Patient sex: M
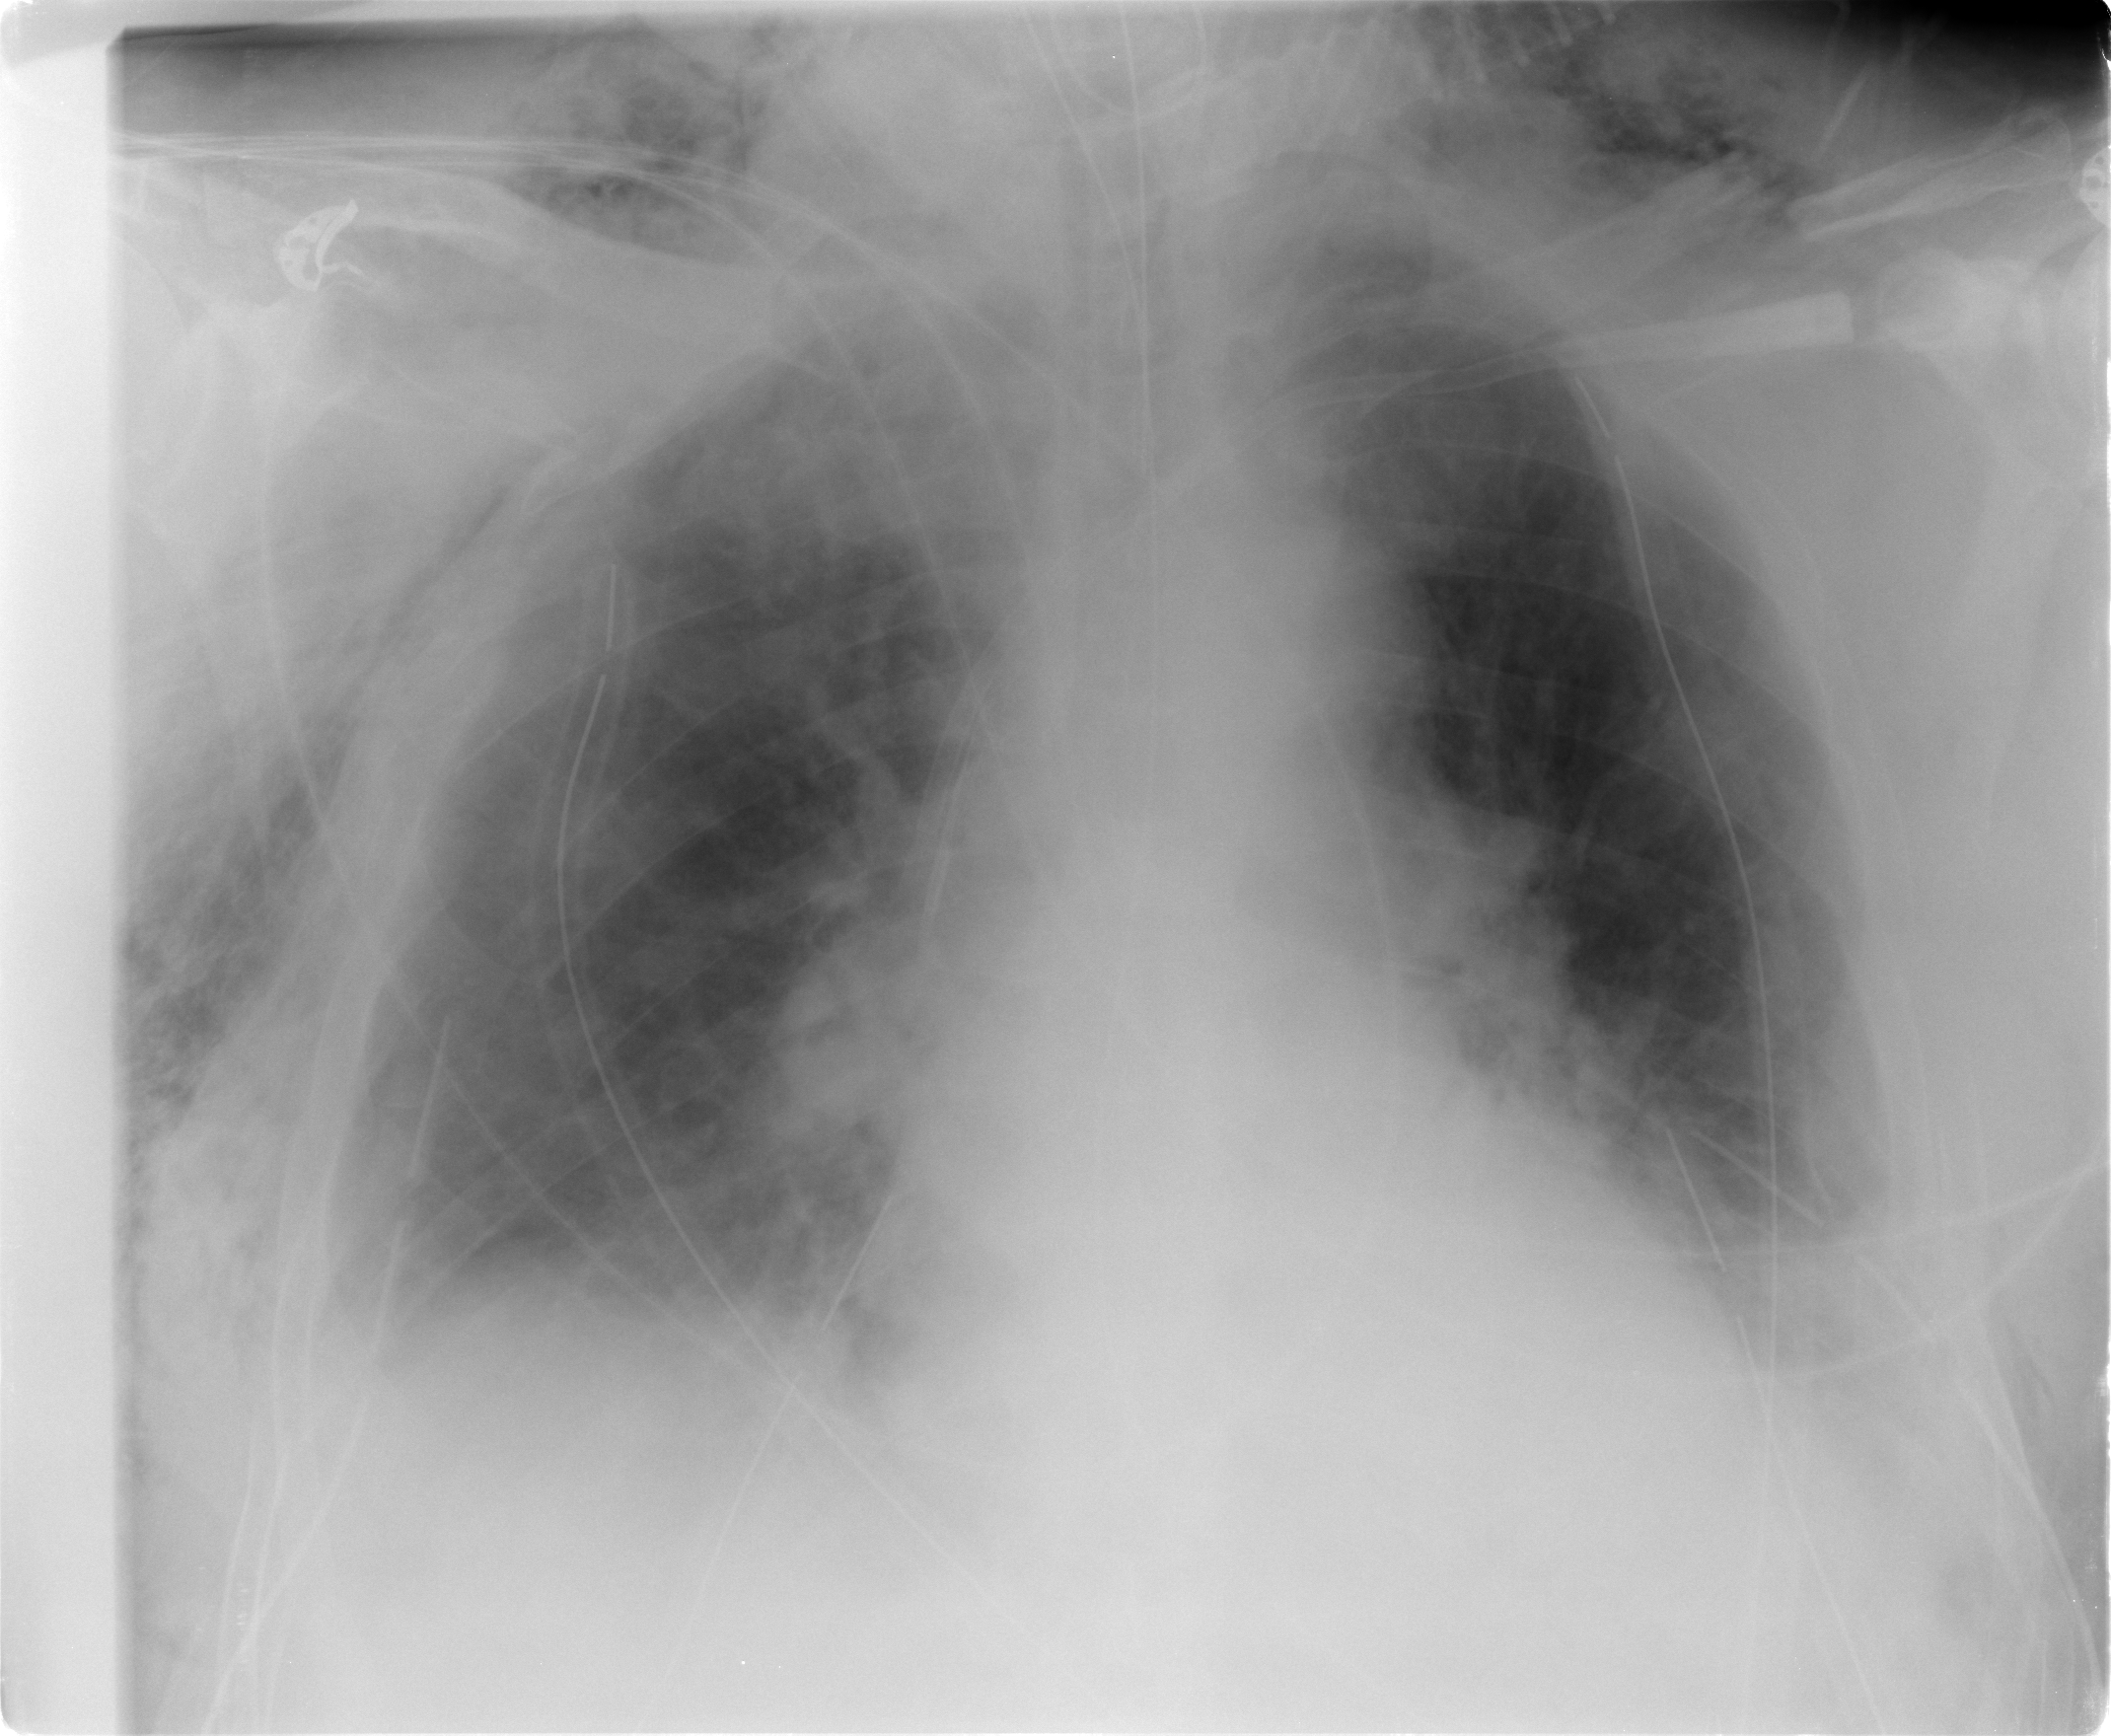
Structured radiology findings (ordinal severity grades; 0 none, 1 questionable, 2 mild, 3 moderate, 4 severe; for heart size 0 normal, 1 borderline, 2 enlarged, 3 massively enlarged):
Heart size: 0
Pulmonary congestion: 1
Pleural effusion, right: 2
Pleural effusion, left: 2
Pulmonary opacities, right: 2
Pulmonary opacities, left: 2
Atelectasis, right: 2
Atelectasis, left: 3